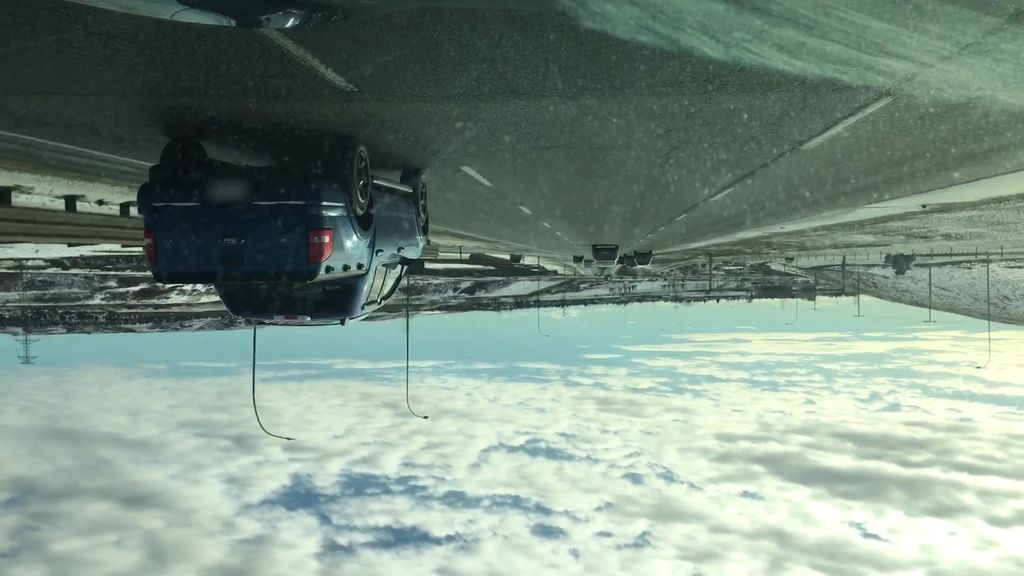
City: calgary